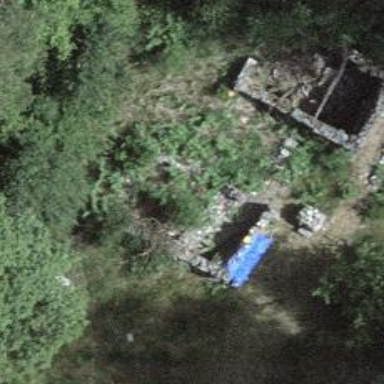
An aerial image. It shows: Historic building now in ruins.